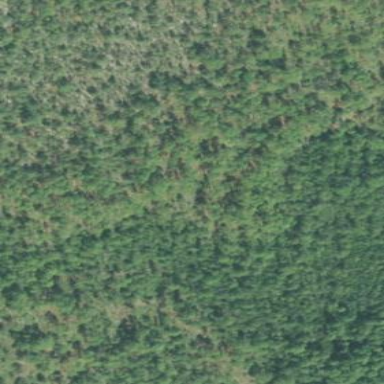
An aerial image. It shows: Woodland with needle-leaved trees.